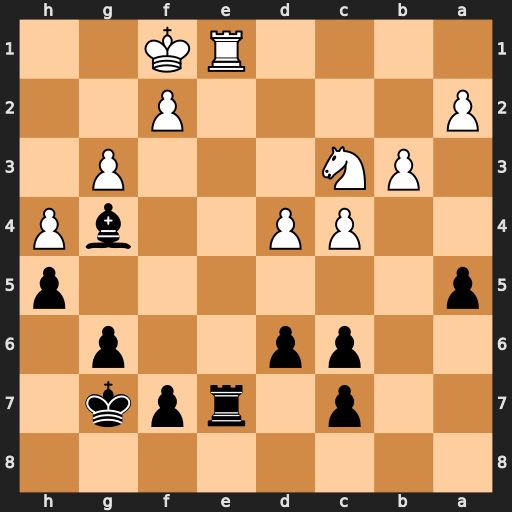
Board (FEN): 8/2p1rpk1/2pp2p1/p6p/2PP2bP/1PN3P1/P4P2/4RK2
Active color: b
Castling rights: -
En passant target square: -
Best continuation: Bh3+ Kg1 Rxe1+